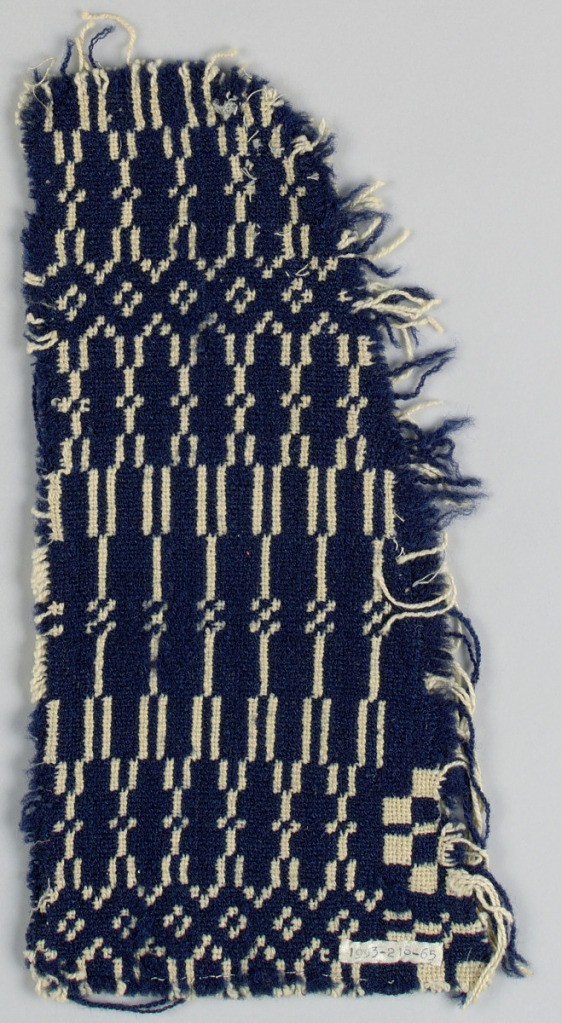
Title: Coverlet fragment
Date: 19th century
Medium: wool, cotton Technique: double cloth
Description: Border fragment showing traditional linear geometric border. In very dark blue indigo-dyed wool with unbleached, undyed cotton.